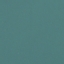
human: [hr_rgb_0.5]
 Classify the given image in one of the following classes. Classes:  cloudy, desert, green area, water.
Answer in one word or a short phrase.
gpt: water